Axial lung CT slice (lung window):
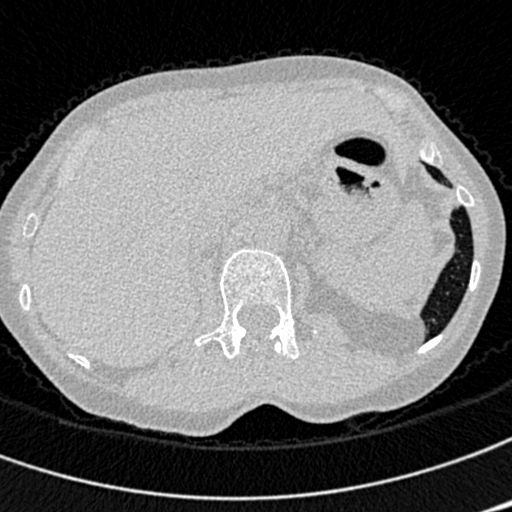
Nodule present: no